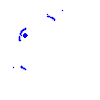
Particle: electron